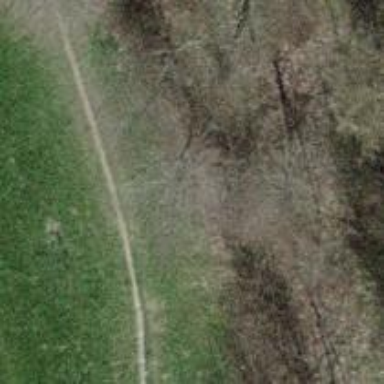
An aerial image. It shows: Dirt path.